Question: I am trying to understand the concept of currying and calling a function which concats three strings but by passing only two strings and using the second argument twice.
However when I do this, the second argument is not getting sent to the function at all and it prints out an empty string. Is it some really obvious mistake?
'''
string concatthreestrings(string a,string b,string c){
cout<<"Value of A: "<<a<<endl;
cout<<"Value of B: "<<b<<endl;
cout<<"Value of C: "<<c<<endl;
return a+b+c;
}
int main()
{
typedef std::function< string( string,string) > fun_t ;
using namespace std::placeholders;
fun_t fn = std::bind( concatthreestrings, _1, _2, _2);
cout<<endl<<fn( "First","Second")<<endl;
}
'''
This is giving the below output. Doesnt using the _2 twice mean that second argument be passed for both second and third. If a use a string in its place its working fine.

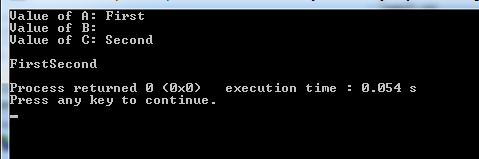
Answer: Copying strings is expensive. Since 'std::bind' thinks that the values of the placeholders are only used once, it performs a 'std::move' on the strings. This is done for each Parameter and as a consequence, either 'b' or 'c' is a moved, that means empty string.
You can change that behavior by explicitly saying what you mean, by passing the arguments by const-reference:
'''
string concatthreestrings(string const& a,string const& b,string const& c)
'''
Now, it should work.